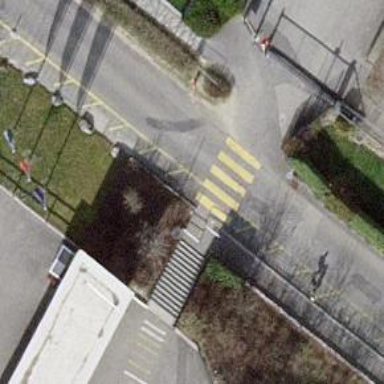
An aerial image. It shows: Zebra crossing with clear zebra markings.